Question: I am currently using git for version control but also for deployment. On a web project there is me as a developer and a graphics artist who provides graphical assets such as images and videos.
Our current setup is like that:
1. There is a local repo. I only work in this repo
2. There is a bare repo on a server where local commits are pushed to
3. There is a repo on the webserver that reflects the current projects state
4. When a commit is pushed to the bare repo a post-receive hook is executed which basically pulls the changes into the repo on the webserver

That works fine, however I don't like the current workflow when grabbing the assets. When the graphics artist has finished some work he always needs to store the assets somewhere. Then I need to grab them and put them into my local repo in order to be able to put them under version control.
So everytime an asset was changed or added I need to manually keep an eye on it and copy it into my repo first.
What I instead would like to do is to let the graphic artist push his changes somewhere and I just could automatically fetch the changes from my local repo.
The problem just now is that I don't know how to tackle the problem best:
- - -
** File System representation **
'''
/ (<- Local git repo)
-- /css
-- /js
-- /assets (<- the directory that should be provided by the artist)
-- /img
-- /video
-- index.html
'''
The first thing that came into my mind was to just clone the bare repo for the artist, so that he can commit and push his changes there.
The problem is that he then will have the full repo with all the code, which I don't want. He should just keep his "assets" folder and push his changes somewhere as soon as there are any. Additionally before he can push any changes he would have to update the repo if there were any changes made by me for example.
So that approach is dropped unfortunately.
Is it possible to have repositories in git, and if yes what would be the best or at least a common approach to accomplish that task?
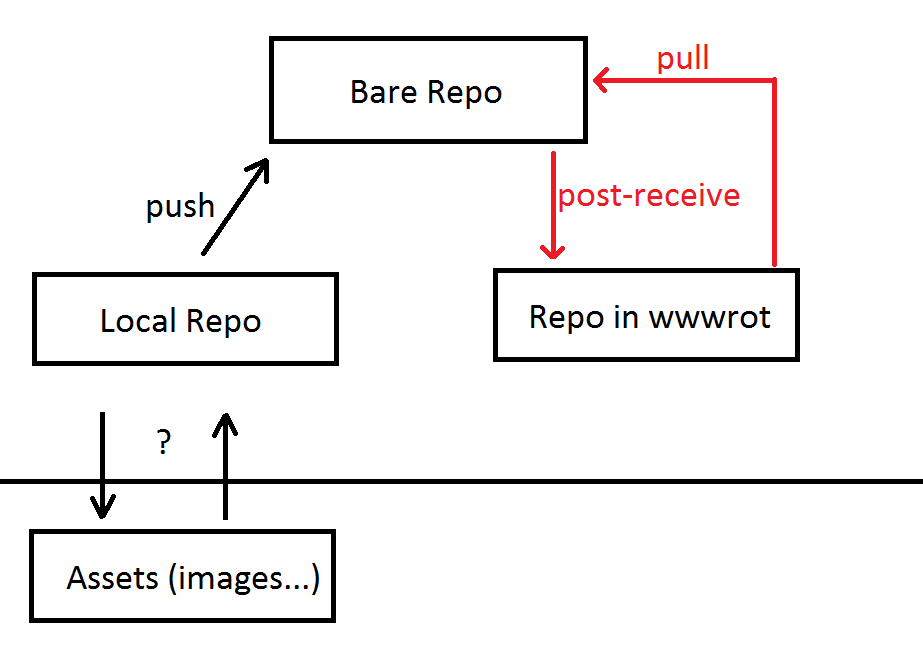
Answer: One solution to your problem is <URL>. Set up a regular bare repo for your assets and give access to your graphic artist. He pushes everything to this repo and doesn't need to know about your code.
In your project, you'll add the assets repo as a submodule:
'''
git submodule add git@yourgithost.com:your/assets/repo.git assets
'''
This will check out the assets repo and install it as a submodule. At this point you may need to 'git add assets' and commit.
The artist can make changes and push without affecting you at all. Whenever you are ready to bring your repo up-to-date with the latest version of the assets, go to assets/ (which is the assets repo cloned as a submodule) and pull the changes. Then if you run 'git status' in your project root, you'll see something like:
'''
modified: assets (new commits)
'''
If you now 'git add assets' and commit, the pointer for the assets submodule will be updated.
On the deployment end, you'll need to 'git submodule init assets' on the web server to initialize the submodule there, and add 'git submodule update' to the hooks on you web server to ensure that it is always using the latest commit you've specified.